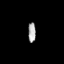
Tissue: prostate
Cell type: T cells
Senescence score: 0.1449
Nuclear area (px): 148
Mean DAPI intensity: 168.432